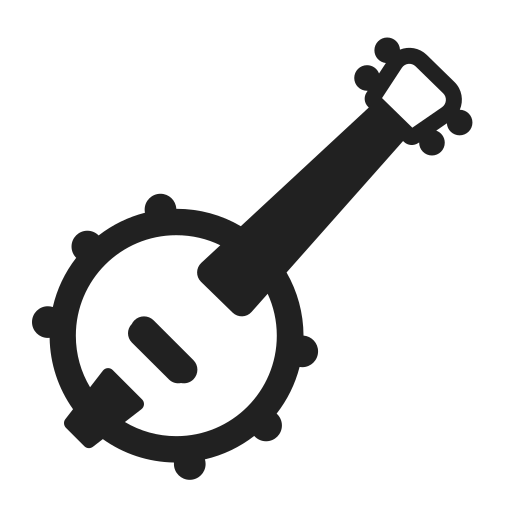
banjo high contrast